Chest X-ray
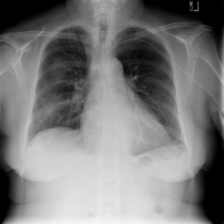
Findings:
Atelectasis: negative
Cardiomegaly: negative
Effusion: negative
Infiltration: positive
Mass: negative
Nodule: negative
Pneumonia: negative
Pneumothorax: negative
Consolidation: negative
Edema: negative
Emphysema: negative
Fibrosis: negative
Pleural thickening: negative
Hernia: negative